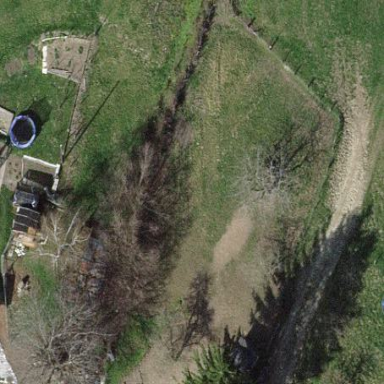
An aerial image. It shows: Fence surrounding meadow.